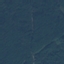
Label: Forest